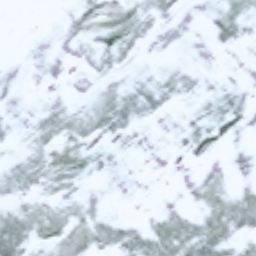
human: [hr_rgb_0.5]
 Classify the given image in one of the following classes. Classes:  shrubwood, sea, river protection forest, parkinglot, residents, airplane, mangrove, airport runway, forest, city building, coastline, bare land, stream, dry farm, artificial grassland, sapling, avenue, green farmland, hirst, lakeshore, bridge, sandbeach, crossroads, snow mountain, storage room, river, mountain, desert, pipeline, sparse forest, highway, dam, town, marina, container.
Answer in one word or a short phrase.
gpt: snow mountain